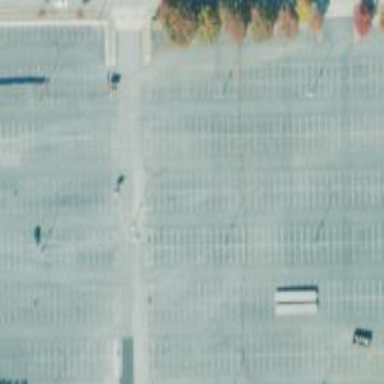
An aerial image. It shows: Parking area.